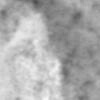
Label: no_change